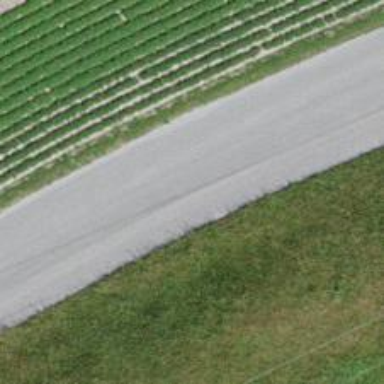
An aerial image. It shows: Unclassified road with asphalt surface.